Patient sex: F
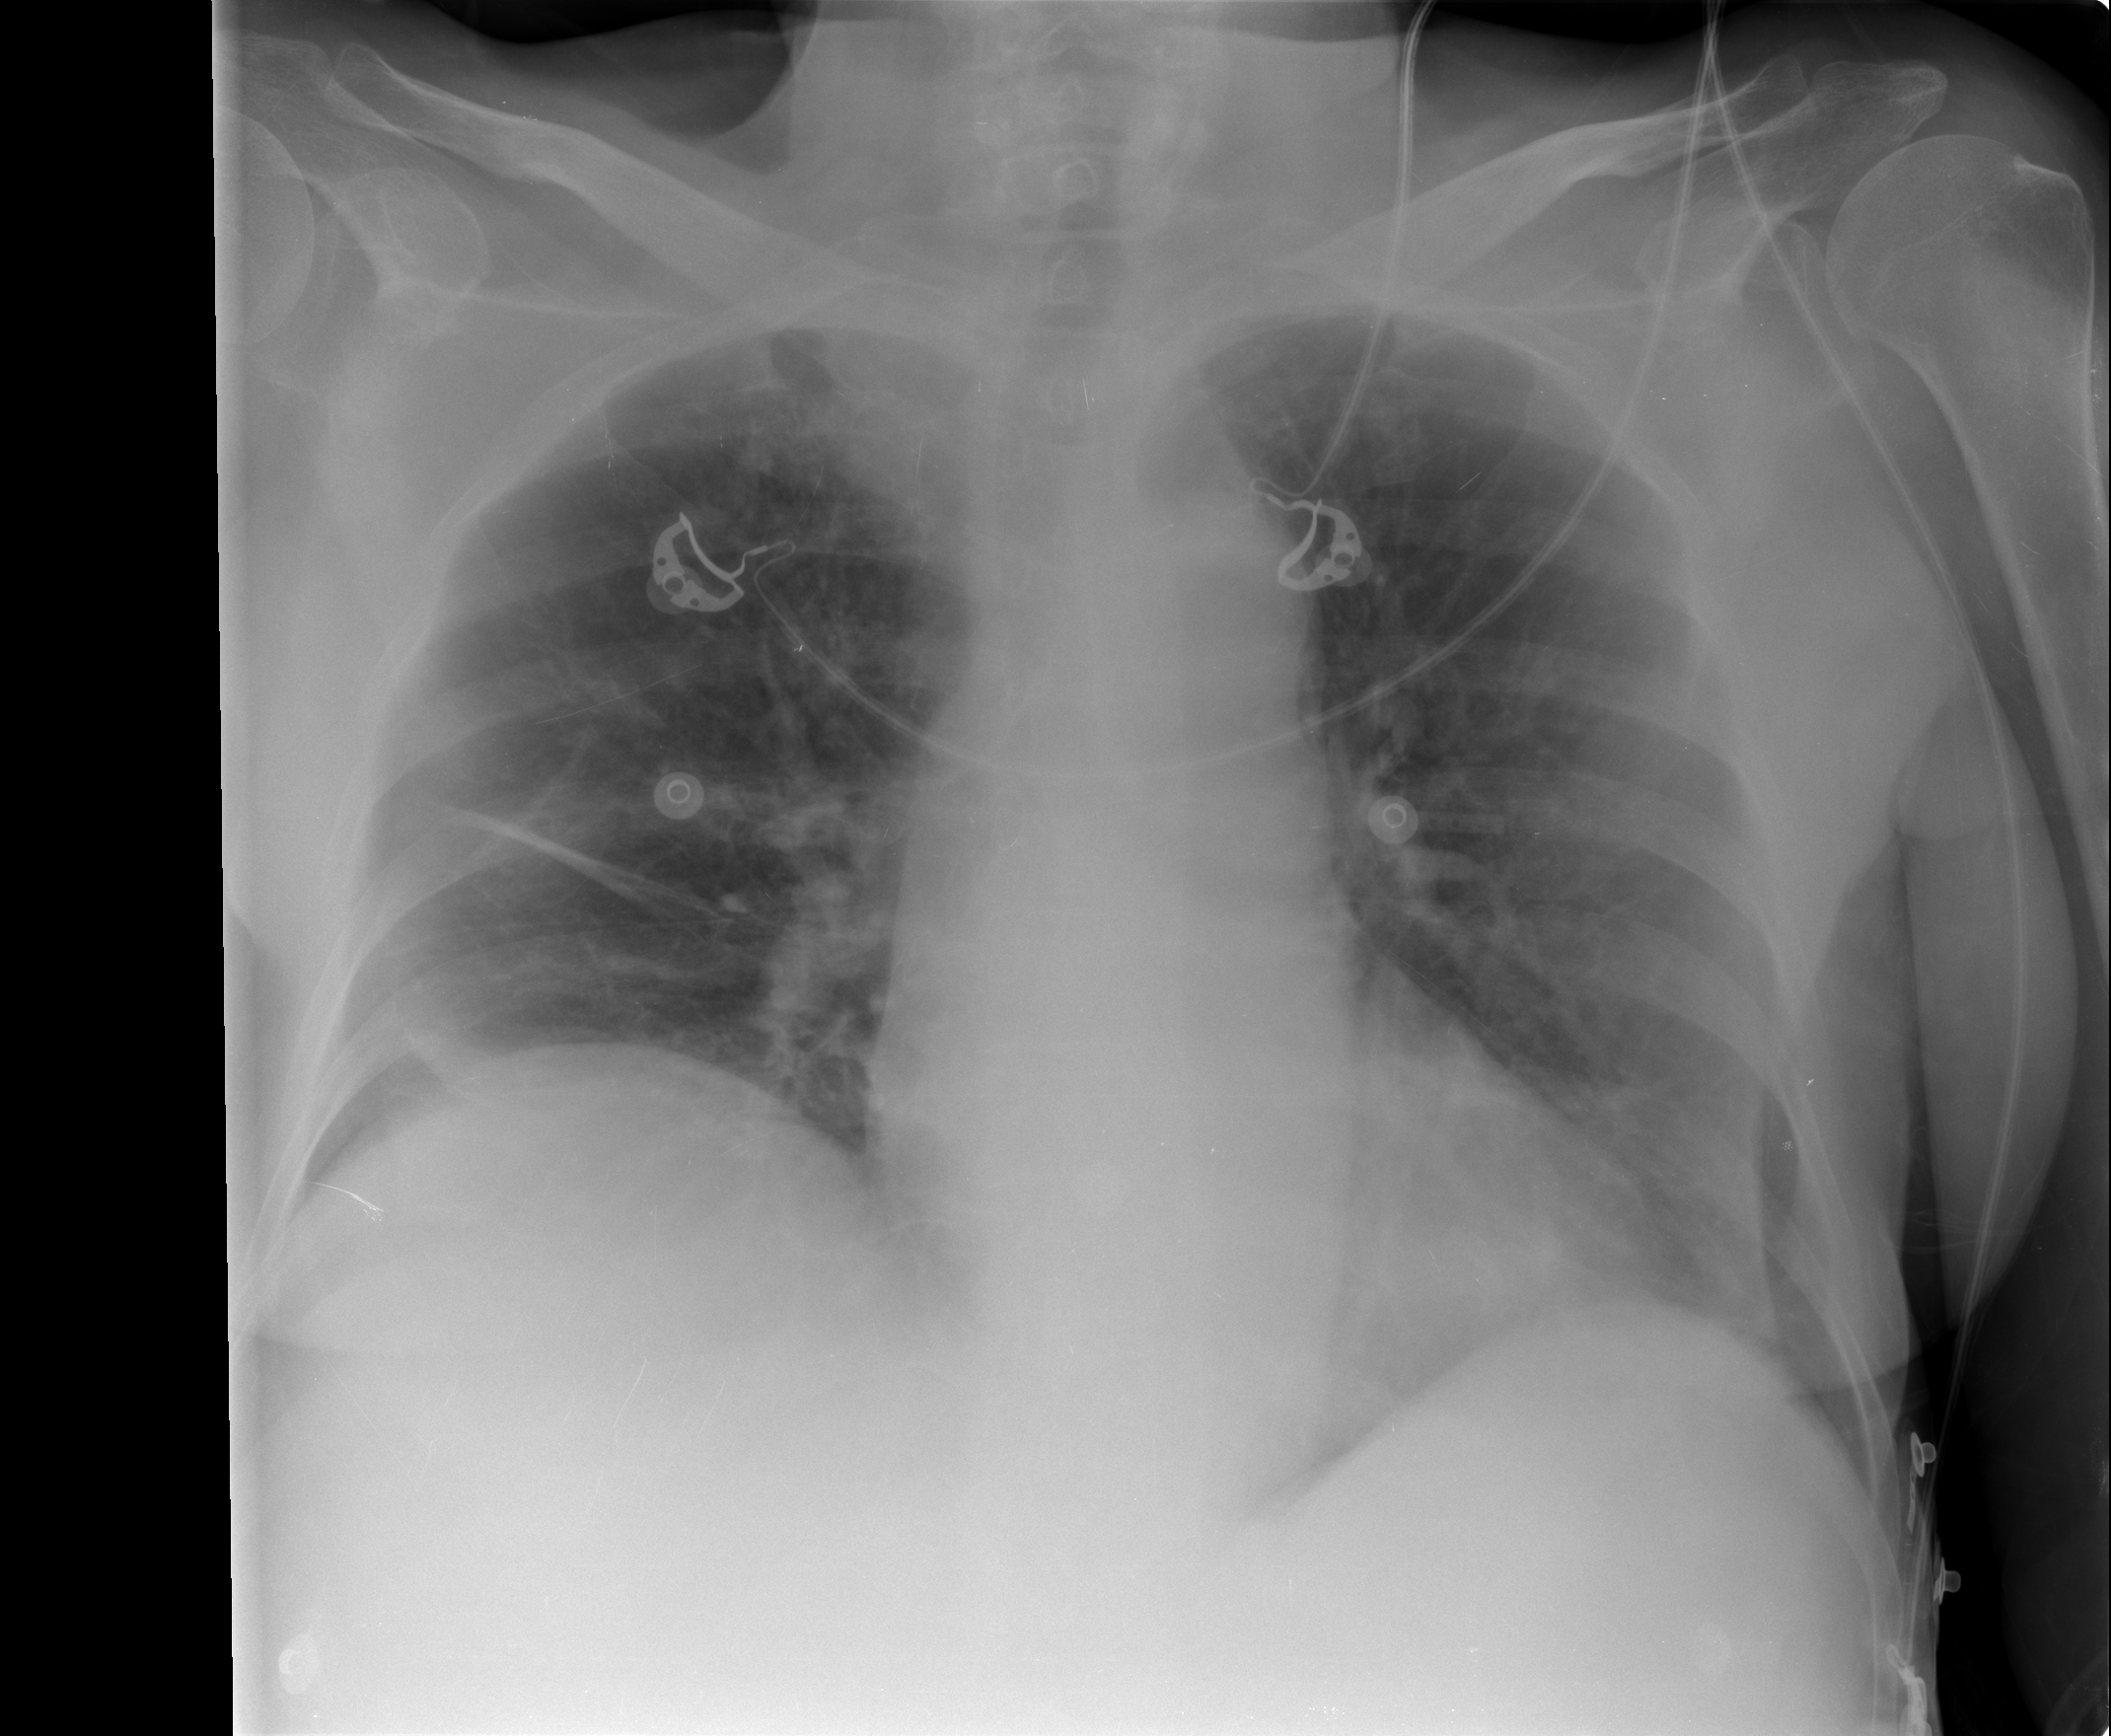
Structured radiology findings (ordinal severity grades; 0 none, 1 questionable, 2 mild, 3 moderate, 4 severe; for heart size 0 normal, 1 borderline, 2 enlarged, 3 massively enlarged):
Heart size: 0
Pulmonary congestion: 0
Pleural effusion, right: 0
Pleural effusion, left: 0
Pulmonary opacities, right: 0
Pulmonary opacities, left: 0
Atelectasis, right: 2
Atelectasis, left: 0